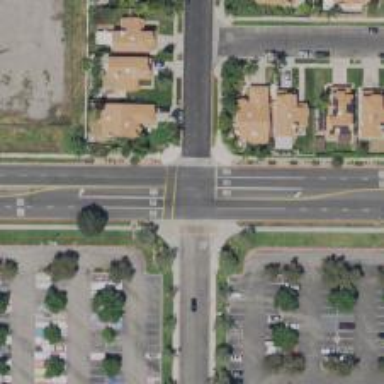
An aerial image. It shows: Road with stop sign.